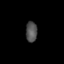
Tissue: skin
Cell type: Myeloid cells
Senescence score: 0.765
Nuclear area (px): 226
Mean DAPI intensity: 81.996